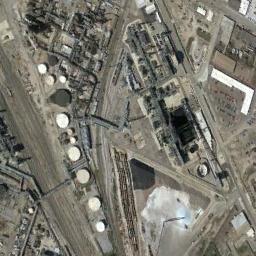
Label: storage_tank